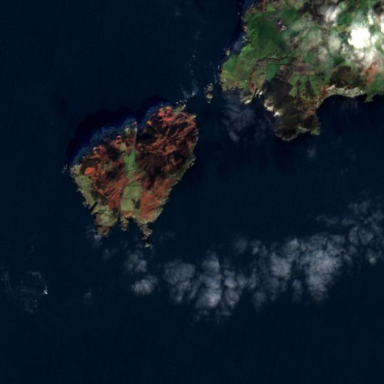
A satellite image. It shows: Island with natural coastline.